【题型】填空题　【知识点】平面几何　【难度】easy
已知：如图, 在 $\odot O$ 中, 点 $A$、点 $B$ 在 $\odot O$ 上, $\angle AOB = 90^\circ$, $OA = 6$, 点 $C$ 在 $OA$ 上, 且 $OC = 2AC$, 点 $D$ 是 $OB$ 的中点, 点 $M$ 是劣弧 $AB$ 上的动点, 则 $CM + 2DM$ 的最小值为 \_\_\_\_\_\_。

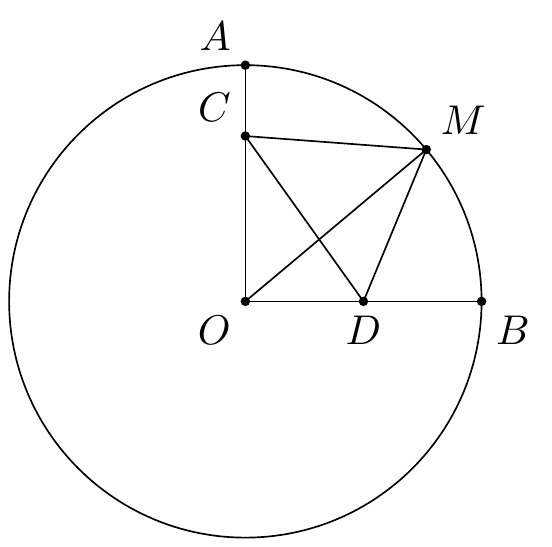
【解答】
解：延长 $OB$ 到 $T$, 使得 $BT = OB$, 连接 $MT$、$CT$,

$\because OM = 6$, $OD = DB = 3$, $OT = 12$,

$\therefore OM^2 = OD \cdot OT$,

$\therefore \frac{OM}{OD} = \frac{OT}{OM}$,

$\because \angle MOD = \angle TOM$,

$\therefore \triangle MOD \sim \triangle TOM$,

$\therefore \frac{DM}{MT} = \frac{OM}{OT} = \frac{1}{2}$,

$\therefore MT = 2DM$,

$\therefore CM + 2DM = CM + MT \geq CT$,

在 Rt$\triangle OCT$ 中, $\angle COT = 90^\circ$, $OC = 4$, $OT = 12$,

$\therefore CT = \sqrt{OC^2 + OT^2} = \sqrt{4^2 + 12^2} = 4\sqrt{10}$,

$\therefore CM + 2DM$ 的最小值为 $4\sqrt{10}$

$\therefore$ $CM + 2DM \geq 4\sqrt{10}$。

故答案为：$4\sqrt{10}$。
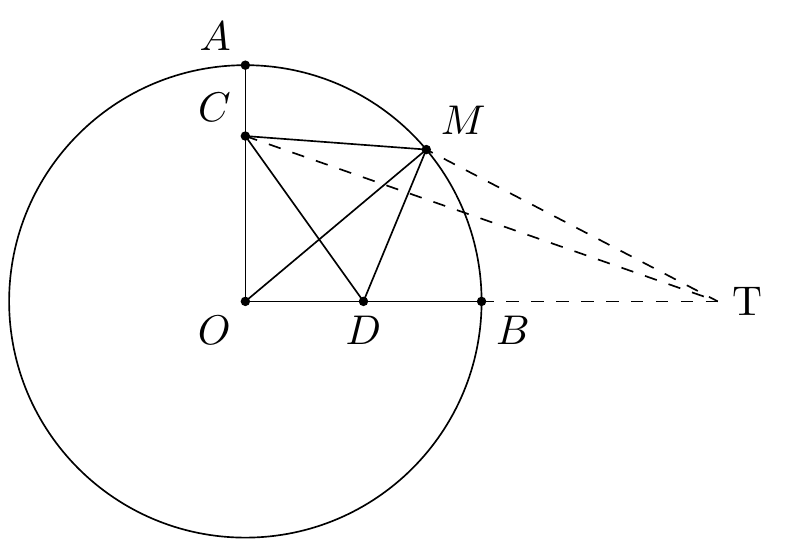